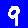
Digit: 9